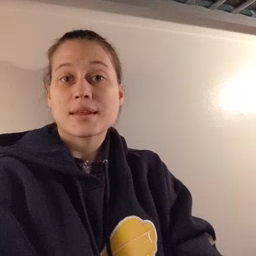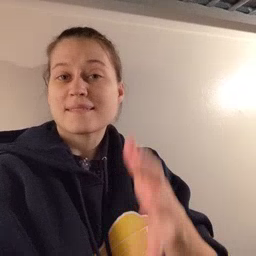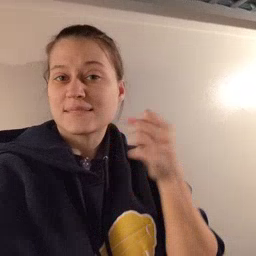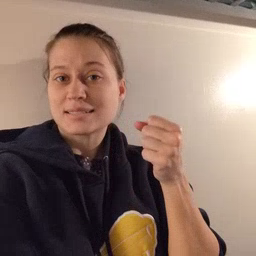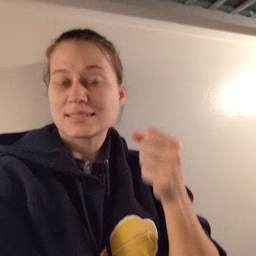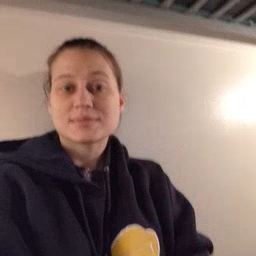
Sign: fast